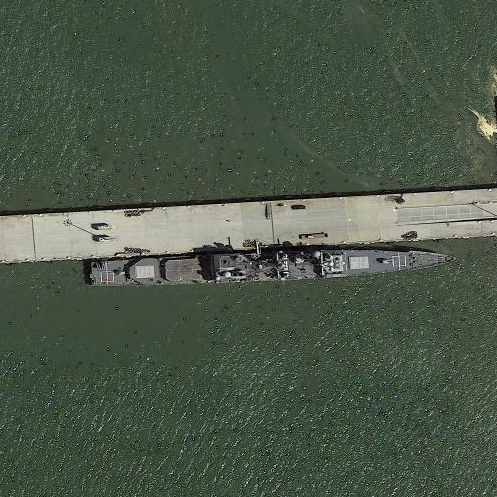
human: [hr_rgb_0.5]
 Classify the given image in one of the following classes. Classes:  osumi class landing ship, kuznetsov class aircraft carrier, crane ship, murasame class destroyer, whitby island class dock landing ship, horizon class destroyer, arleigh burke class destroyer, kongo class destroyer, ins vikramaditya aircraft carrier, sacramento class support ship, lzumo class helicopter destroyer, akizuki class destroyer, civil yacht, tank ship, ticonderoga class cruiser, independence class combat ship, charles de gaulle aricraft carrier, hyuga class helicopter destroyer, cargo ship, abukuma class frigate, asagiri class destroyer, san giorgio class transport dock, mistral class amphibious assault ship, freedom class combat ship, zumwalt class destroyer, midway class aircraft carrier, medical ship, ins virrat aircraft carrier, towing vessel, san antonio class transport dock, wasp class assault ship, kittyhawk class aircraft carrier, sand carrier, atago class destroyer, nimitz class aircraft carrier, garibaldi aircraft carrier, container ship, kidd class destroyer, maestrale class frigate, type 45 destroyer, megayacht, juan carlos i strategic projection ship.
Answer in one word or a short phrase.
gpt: Ticonderoga class cruiser